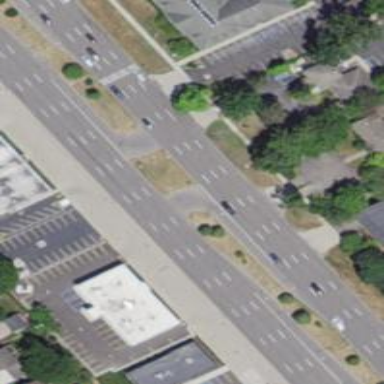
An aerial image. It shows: Primary link road with asphalt surface.